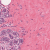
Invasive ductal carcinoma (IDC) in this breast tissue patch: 0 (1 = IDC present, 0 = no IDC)